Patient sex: M
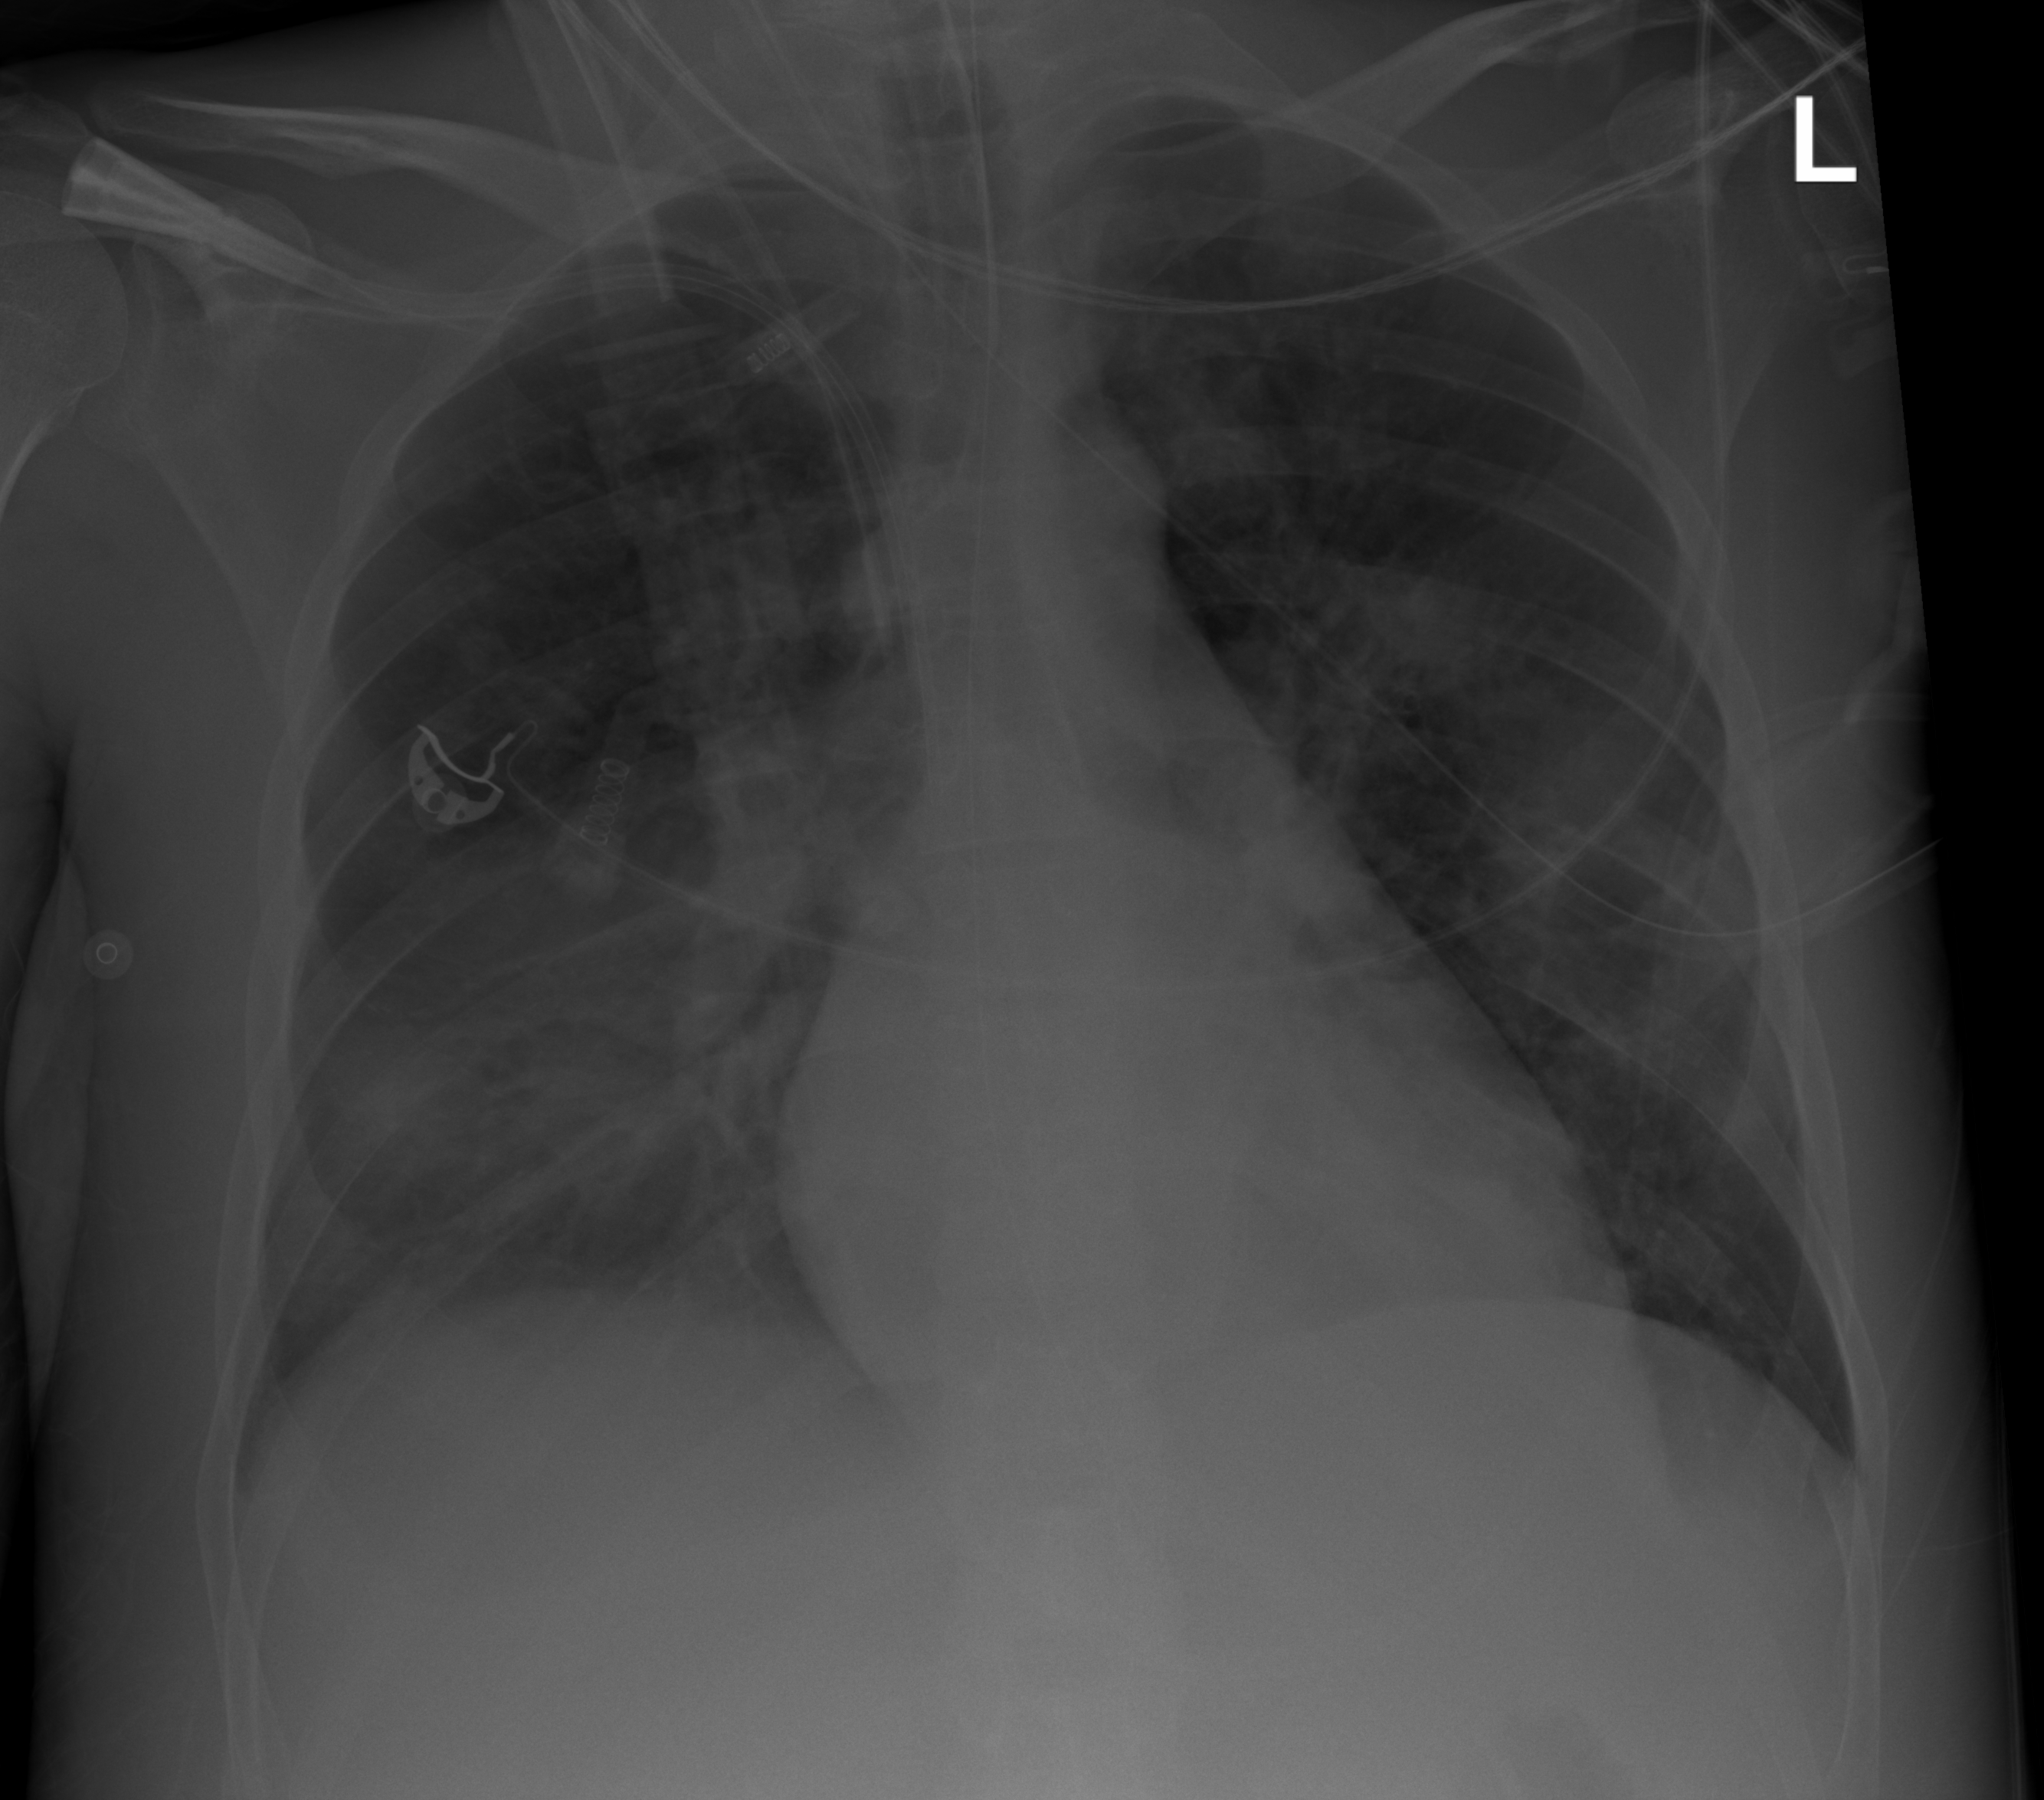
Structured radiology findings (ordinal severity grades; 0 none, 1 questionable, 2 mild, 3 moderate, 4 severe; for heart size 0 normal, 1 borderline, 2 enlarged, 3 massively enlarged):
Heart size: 2
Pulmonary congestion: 2
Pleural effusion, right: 2
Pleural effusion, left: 0
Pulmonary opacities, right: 3
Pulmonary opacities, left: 3
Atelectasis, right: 2
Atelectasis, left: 2